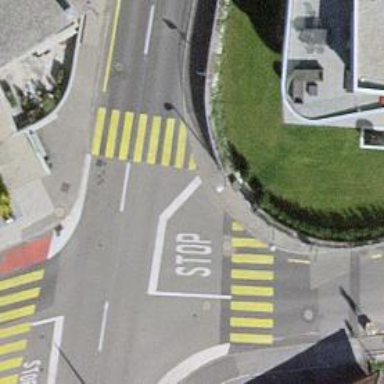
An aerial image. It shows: Marked crossing with zebra markings on the road.